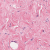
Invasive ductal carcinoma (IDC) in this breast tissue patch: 0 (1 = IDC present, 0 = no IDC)